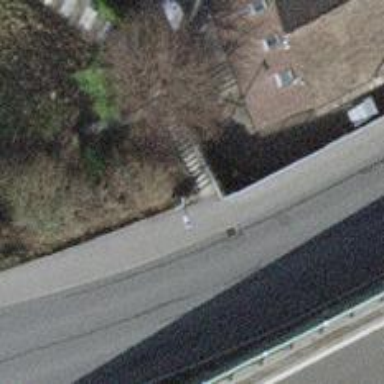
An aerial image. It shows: Concrete steps.